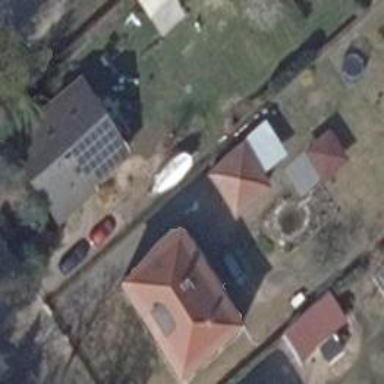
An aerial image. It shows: Hipped roof on residential building.